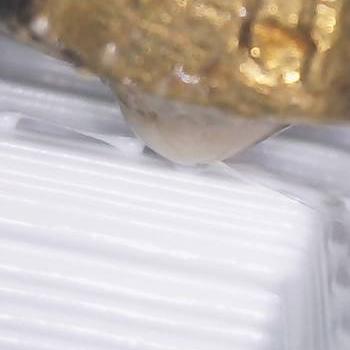
Flow rate: 33%